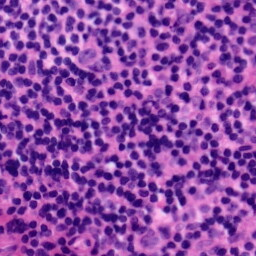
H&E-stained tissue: Tonsil